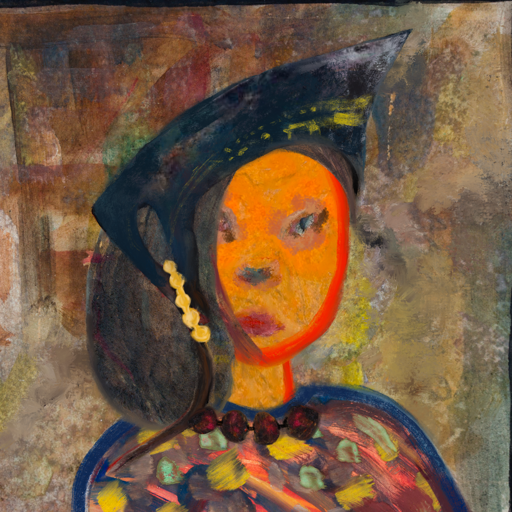
Background: Mosgoul, Head And Neck Front: Sisters, Face Front: Boggyland, Bust: Mother_And_Son_Mother, Hair Front: Gypsy_Mother, Head Accessory: Irani, Second Necklace: Blank, Necklace: Mosgoul, Baby: Blank